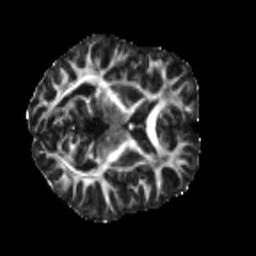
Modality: FA
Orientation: axial
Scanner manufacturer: siemens
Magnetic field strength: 3 T
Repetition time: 4 s
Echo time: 0.0594 s